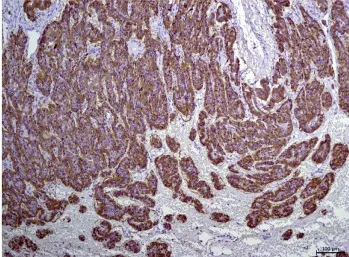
(B) Immunohistochemical reaction with antibodies to insulin in insulinoma (x125 magnification).
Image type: pathology (immunostaining)